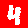
Digit: 4